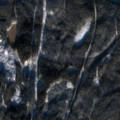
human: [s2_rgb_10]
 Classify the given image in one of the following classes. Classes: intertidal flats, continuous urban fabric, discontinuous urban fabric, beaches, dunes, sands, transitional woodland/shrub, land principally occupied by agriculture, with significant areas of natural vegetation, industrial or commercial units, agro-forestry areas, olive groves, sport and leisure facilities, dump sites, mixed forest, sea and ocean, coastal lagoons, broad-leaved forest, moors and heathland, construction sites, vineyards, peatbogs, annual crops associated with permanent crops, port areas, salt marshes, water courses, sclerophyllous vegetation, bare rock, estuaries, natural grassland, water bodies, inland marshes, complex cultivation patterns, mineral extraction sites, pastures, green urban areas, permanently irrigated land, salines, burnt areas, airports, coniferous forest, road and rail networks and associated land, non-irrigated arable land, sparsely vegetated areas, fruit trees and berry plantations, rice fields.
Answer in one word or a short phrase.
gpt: coniferous forest, mixed forest